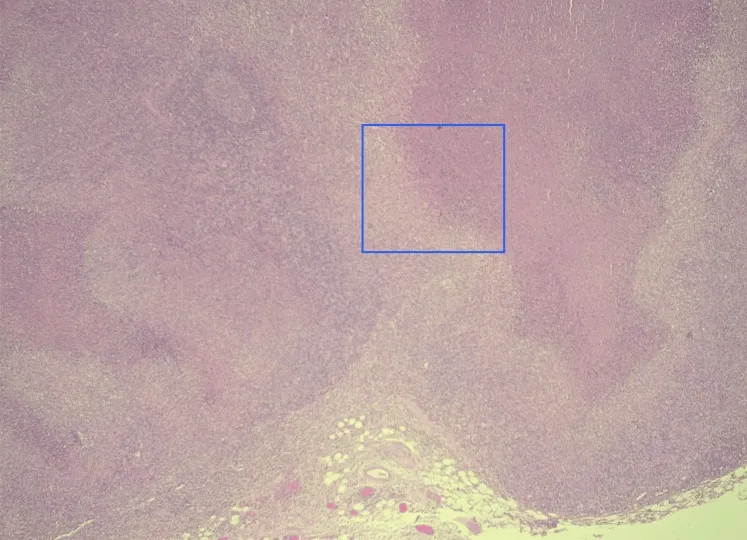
Supraclavicular lymph node histology. Low-power view showing necrotizing lymphadenitis change centered in the subcapsular region (inner blue area).
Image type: pathology (h&e)